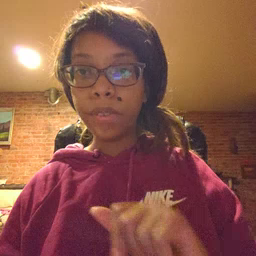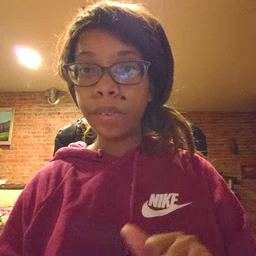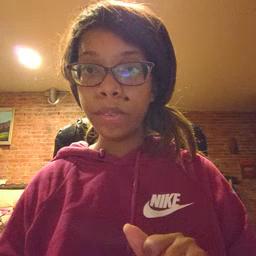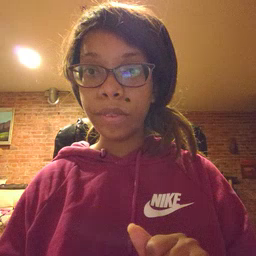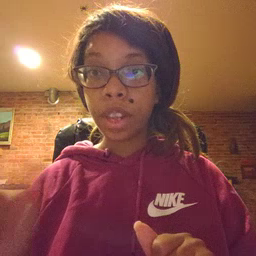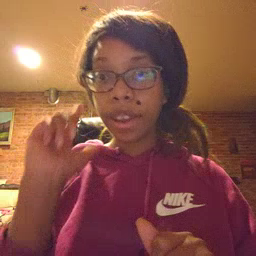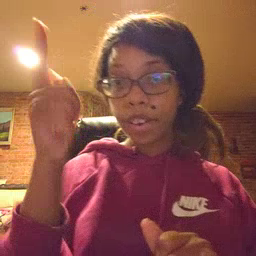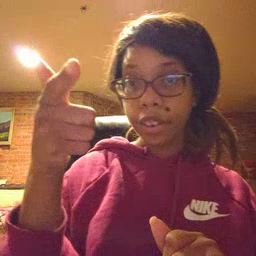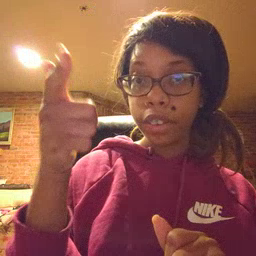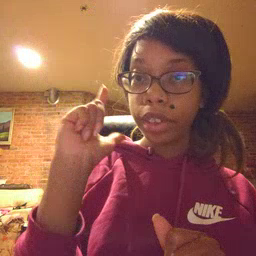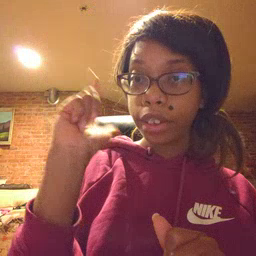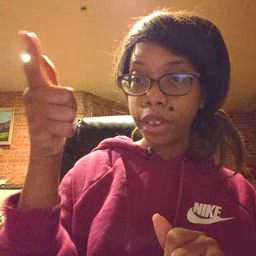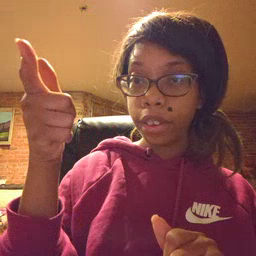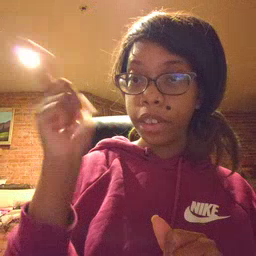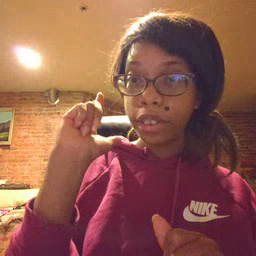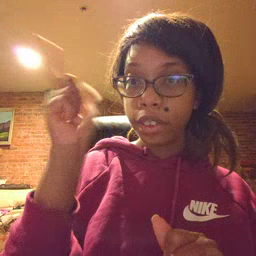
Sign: later